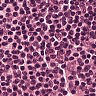
Metastatic tissue present: no